Current action and preconditions to check: trajectory_clear

Your task: For each precondition in the list above, predict whether it will hold at this action.

Consider the current scene as observed from the mobile robot's camera, and analyze the predicted future states of all dynamic agents (e.g., people, animals, vehicles, or any moving entities) within the NEXT SECOND.

IMPORTANT: Only answer "very likely" if you are absolutely certain—based on strong, clear evidence—that a dynamic agent will violate the precondition in the predicted future state. Do NOT answer "very likely" for unlikely, ambiguous, or low-probability risks.

Ask yourself for each precondition: Is there a high probability, with clear and convincing evidence, that the predicted future states of any dynamic agent will interfere with the predicted future state of the currently executing action within the NEXT SECOND, causing that precondition to fail?

Assess the risk level based on these predictions. Use "likely" or "very likely" if motions create a clear risk of interference.

Use "neutral" or "improbable" if agents are nearby but their predicted paths are clearly diverging or non-conflicting.

Failure Risk Categories: "very improbable", "improbable", "neutral", "likely", "very likely"

Answer Format: Output ONLY the probability_of_failure value from these categories: "very improbable", "improbable", "neutral", "likely", "very likely"

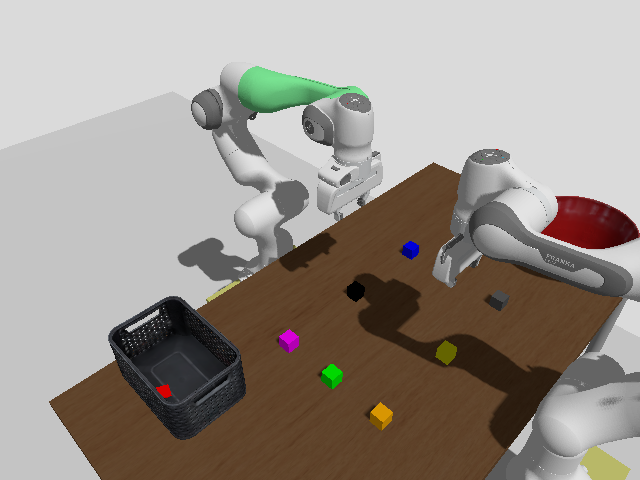

Answer: very improbable